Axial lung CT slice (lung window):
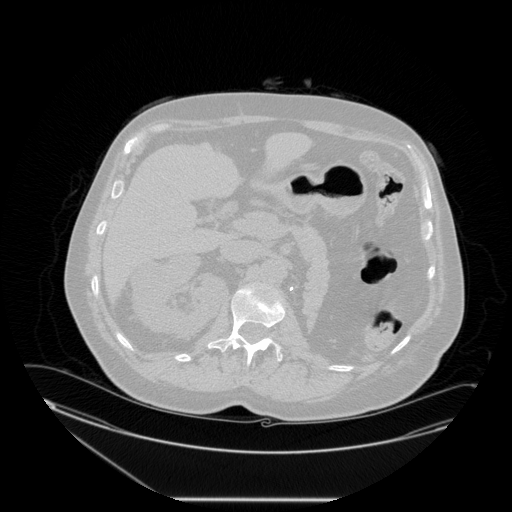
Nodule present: no